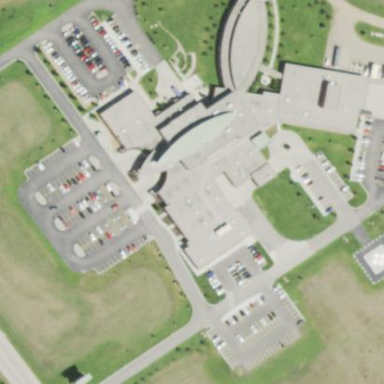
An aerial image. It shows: Hospital providing healthcare services.